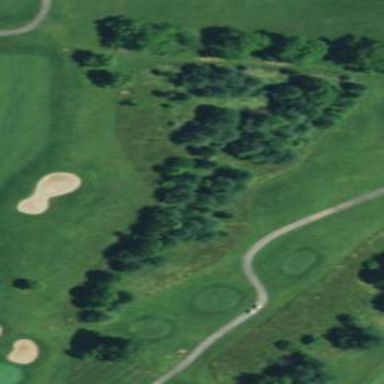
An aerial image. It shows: Golf rough area.